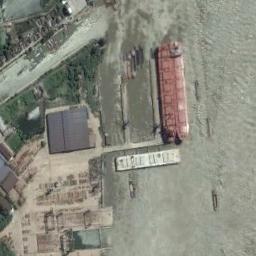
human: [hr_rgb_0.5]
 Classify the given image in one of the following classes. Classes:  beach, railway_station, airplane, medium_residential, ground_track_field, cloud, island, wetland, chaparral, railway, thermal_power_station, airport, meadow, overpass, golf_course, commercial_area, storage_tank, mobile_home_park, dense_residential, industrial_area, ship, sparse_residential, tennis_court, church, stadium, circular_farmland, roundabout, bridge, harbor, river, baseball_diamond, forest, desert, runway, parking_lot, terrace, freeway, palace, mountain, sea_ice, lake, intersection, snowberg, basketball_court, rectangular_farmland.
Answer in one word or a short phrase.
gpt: ship